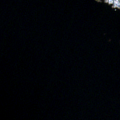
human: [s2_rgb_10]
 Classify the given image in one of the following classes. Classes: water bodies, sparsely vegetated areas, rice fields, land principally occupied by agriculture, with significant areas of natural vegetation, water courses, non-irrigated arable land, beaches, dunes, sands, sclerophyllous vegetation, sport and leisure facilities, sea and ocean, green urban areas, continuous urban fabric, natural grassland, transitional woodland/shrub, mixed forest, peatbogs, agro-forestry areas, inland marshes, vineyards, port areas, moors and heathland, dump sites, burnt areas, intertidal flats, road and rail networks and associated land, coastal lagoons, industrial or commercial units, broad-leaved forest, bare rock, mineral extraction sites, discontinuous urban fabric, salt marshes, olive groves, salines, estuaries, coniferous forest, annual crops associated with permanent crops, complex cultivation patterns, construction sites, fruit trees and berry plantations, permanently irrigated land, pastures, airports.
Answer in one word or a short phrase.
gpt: coniferous forest, mixed forest, water bodies